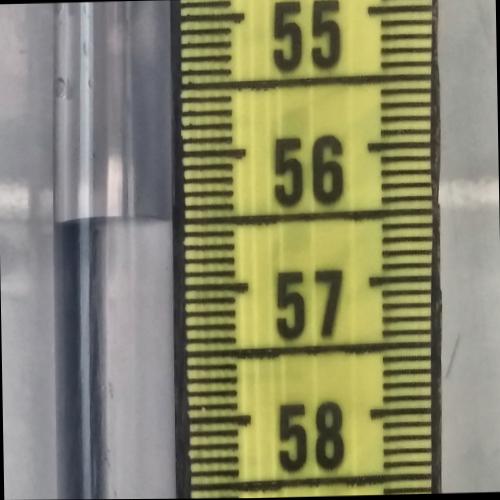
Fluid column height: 56.5 cm